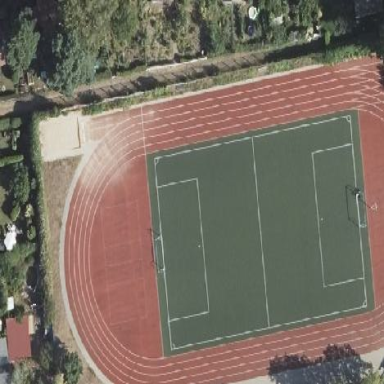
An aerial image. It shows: Soccer pitch for leisureland activities.